【题型】解答题　【知识点】平面几何　【难度】easy
一般地，点 $C$ 把线段 $AB$ 分成两条线段 $AC$ 和 $BC$，如果 $\dfrac{AC}{AB} = \dfrac{BC}{AC}$，那么称线段 $AB$ 被点 $C$ 黄金分割，点 $C$ 叫做线段 $AB$ 的黄金分割点，$AC$ 与 $AB$ 的比叫做黄金比，请计算黄金比。

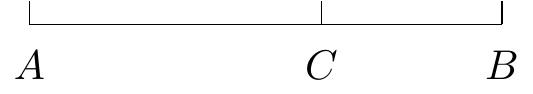
【解答】
解：设 $AB = 1$，$AC = x$，则 $BC = 1 - x$。

由
$\frac{AC}{AB} = \frac{BC}{AC}$,
得
$AC^2 = AB \cdot CB$,

则
$x^2 = 1 \times (1 - x)$

整理得：
$x^2 + x - 1 = 0$

解得：
$x_1 = \frac{\sqrt{5} - 1}{2}$,
$x_2 = -\frac{\sqrt{5} - 1}{2}$
（不合题意，舍去）。

故黄金比为：
$\frac{\sqrt{5} - 1}{2}$